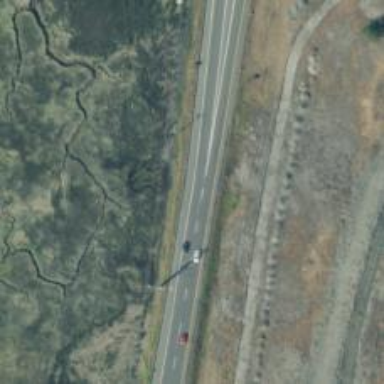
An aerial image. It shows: Trunk highway.